Field crop: maize
Growth stage: 2
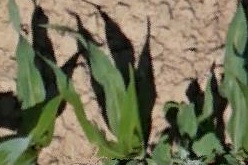
Species: maize